Question: I am working on application for iPad which have CustomTabBar (3 Tabs), Navigation Bar and SplitView Controller.
Follow of application screens:
1-Login Screen (Present over SplitView) >> Forgot password (Push on login navigation)
2- Forget password if pushed on login navigation then it will be poped and then login will be dismissed on successful login.
3- On Successful Login, SplitView is shown.
How I code in AppDelegate:
> self.detailViewController = [[[DetailViewController alloc] initWithNibName:@"DetailViewController" bundle:nil] autorelease];
UINavigationController *detailNavigationController = [[[UINavigationController alloc] initWithRootViewController:self.detailViewController] autorelease];
'''
customTabBarCont = [[CustomTabBarController alloc] init];
self.splitViewController = [[[UISplitViewController alloc] init] autorelease];
self.splitViewController.delegate = self.detailViewController;
NSArray *viewControllers = [[[NSArray alloc] initWithObjects:customTabBarCont,detailNavigationController, nil] autorelease];
self.splitViewController.viewControllers = viewControllers;
self.detailViewController.splitViewController = self.splitViewController;
self.window.rootViewController = self.splitViewController;
[self.window makeKeyAndVisible];
loginVC = [[[LoginViewController alloc] initWithNibName:@"LoginViewController" bundle:nil] autorelease];
UINavigationController *loginNavigationController = [[[UINavigationController alloc] initWithRootViewController:loginVC] autorelease];
[self.splitViewController presentViewController:loginNavigationController animated:NO completion:nil];
'''
I have SettingViewController in which i have given the functionality of Sign-out.
It create issues when user Signout from Portrait and Login in LandscapeView
How i code for SignOut
'''
self.loginVC = [[[LoginViewController alloc] initWithNibName:@"LoginViewController" bundle:nil] autorelease];
if ([app_delegate.detailViewController.masterPopoverController isPopoverVisible]) {
[app_delegate.detailViewController.masterPopoverController dismissPopoverAnimated:NO];
}
UINavigationController *loginNavigationController = [[[UINavigationController alloc] initWithRootViewController:self.loginVC] autorelease];
'''

When we rotate again then everything goes well. but how to solve this issue. or where i am wrong.
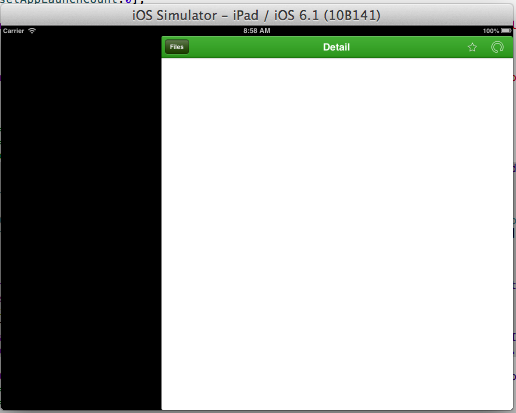
Answer: You just have to add one method in your DetailViewController.m
'''
- (BOOL)splitViewController:(UISplitViewController*)svc shouldHideViewController:(UIViewController *)vc inOrientation:(UIInterfaceOrientation)orientation {
return NO;
}
'''
The run you project and see what happens. Surly this will solve your problem